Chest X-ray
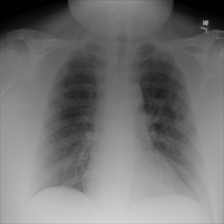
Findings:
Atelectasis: negative
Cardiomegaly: negative
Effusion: negative
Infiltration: positive
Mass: negative
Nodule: negative
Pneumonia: negative
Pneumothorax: negative
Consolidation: negative
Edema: negative
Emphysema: negative
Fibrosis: negative
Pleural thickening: negative
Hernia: negative